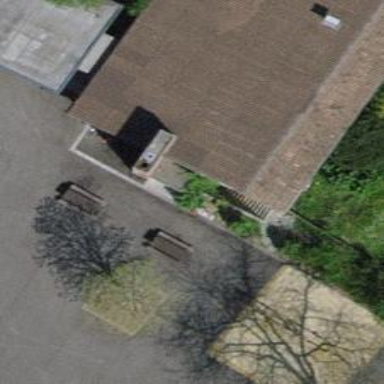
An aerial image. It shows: Picnic table located in leisure land area.